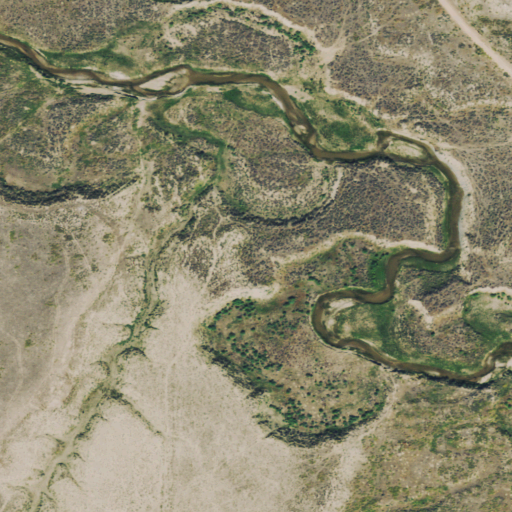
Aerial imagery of valley in Colorado named Stinking Gulch containing shrub, woody wetlands, and open development